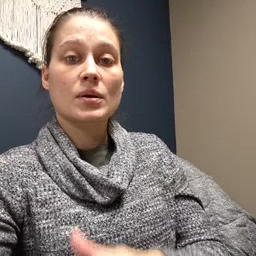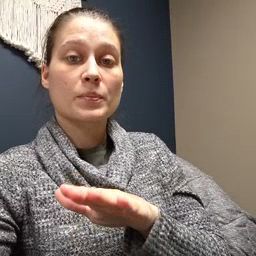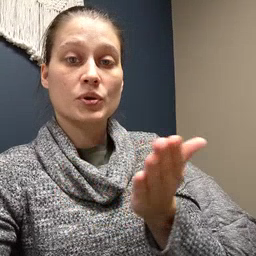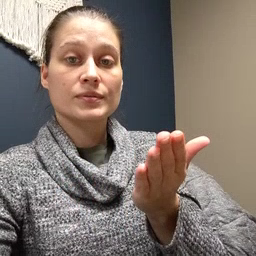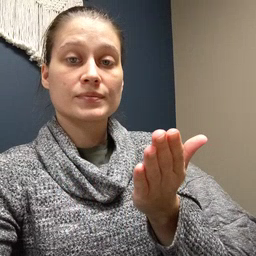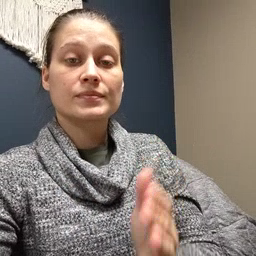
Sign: book